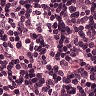
Metastatic tissue present: no